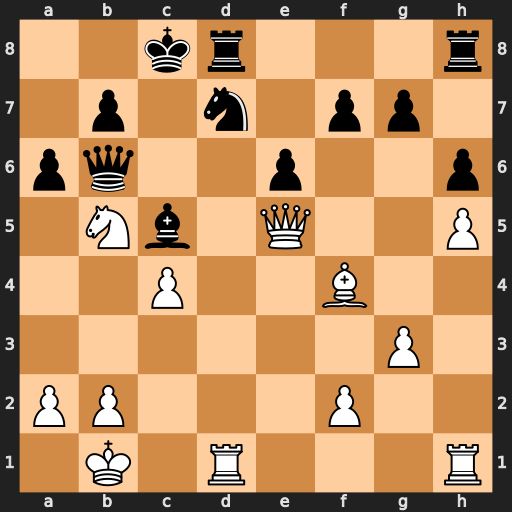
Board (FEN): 2kr3r/1p1n1pp1/pq2p2p/1Nb1Q2P/2P2B2/6P1/PP3P2/1K1R3R
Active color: w
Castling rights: -
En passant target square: -
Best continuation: Na7+ Qxa7 Qc7#